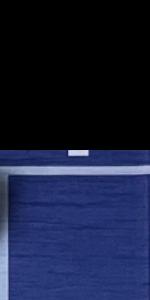
Label: Empty